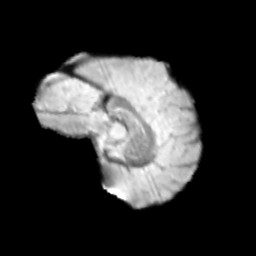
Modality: T2w
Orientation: sagittal
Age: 11
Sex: male
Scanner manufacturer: siemens
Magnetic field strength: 3 T
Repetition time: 3.8 s
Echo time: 0.07 s